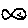
Label: fish